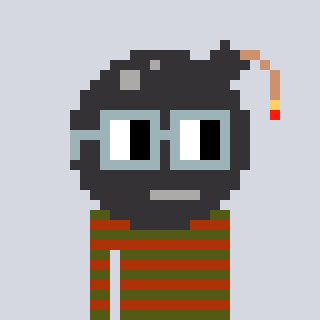
a pixel art character with square dark gray glasses, a bomb-shaped head and a hotbrown-colored body on a cool background